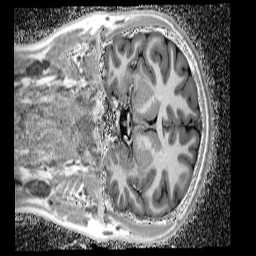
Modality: UNIT1_denoised
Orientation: coronal
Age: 13
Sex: male
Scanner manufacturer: siemens
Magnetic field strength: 3 T
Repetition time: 4 s
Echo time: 0.00299 s